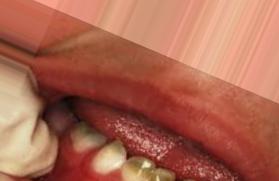
Condition: Tooth Discoloration